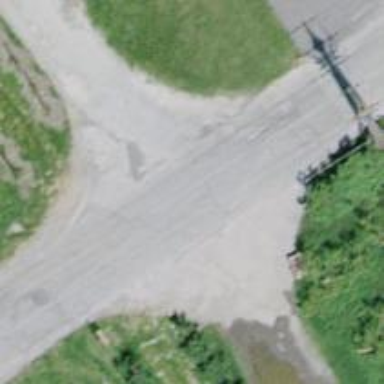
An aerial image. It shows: Unclassified road with asphalt surface.